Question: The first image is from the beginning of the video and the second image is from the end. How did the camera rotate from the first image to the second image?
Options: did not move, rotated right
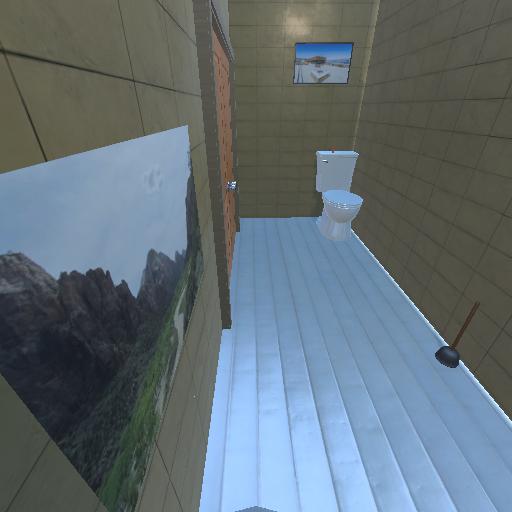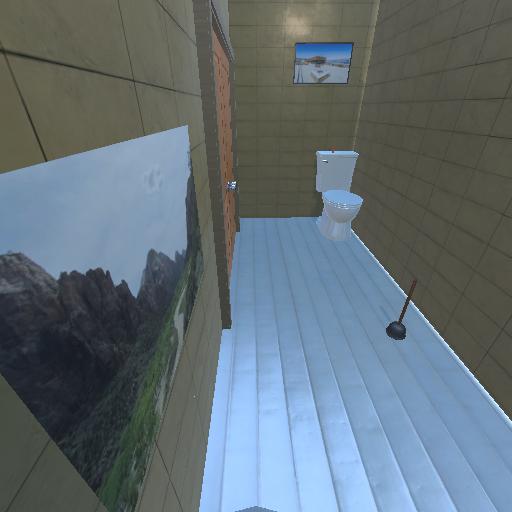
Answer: did not move